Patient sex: F
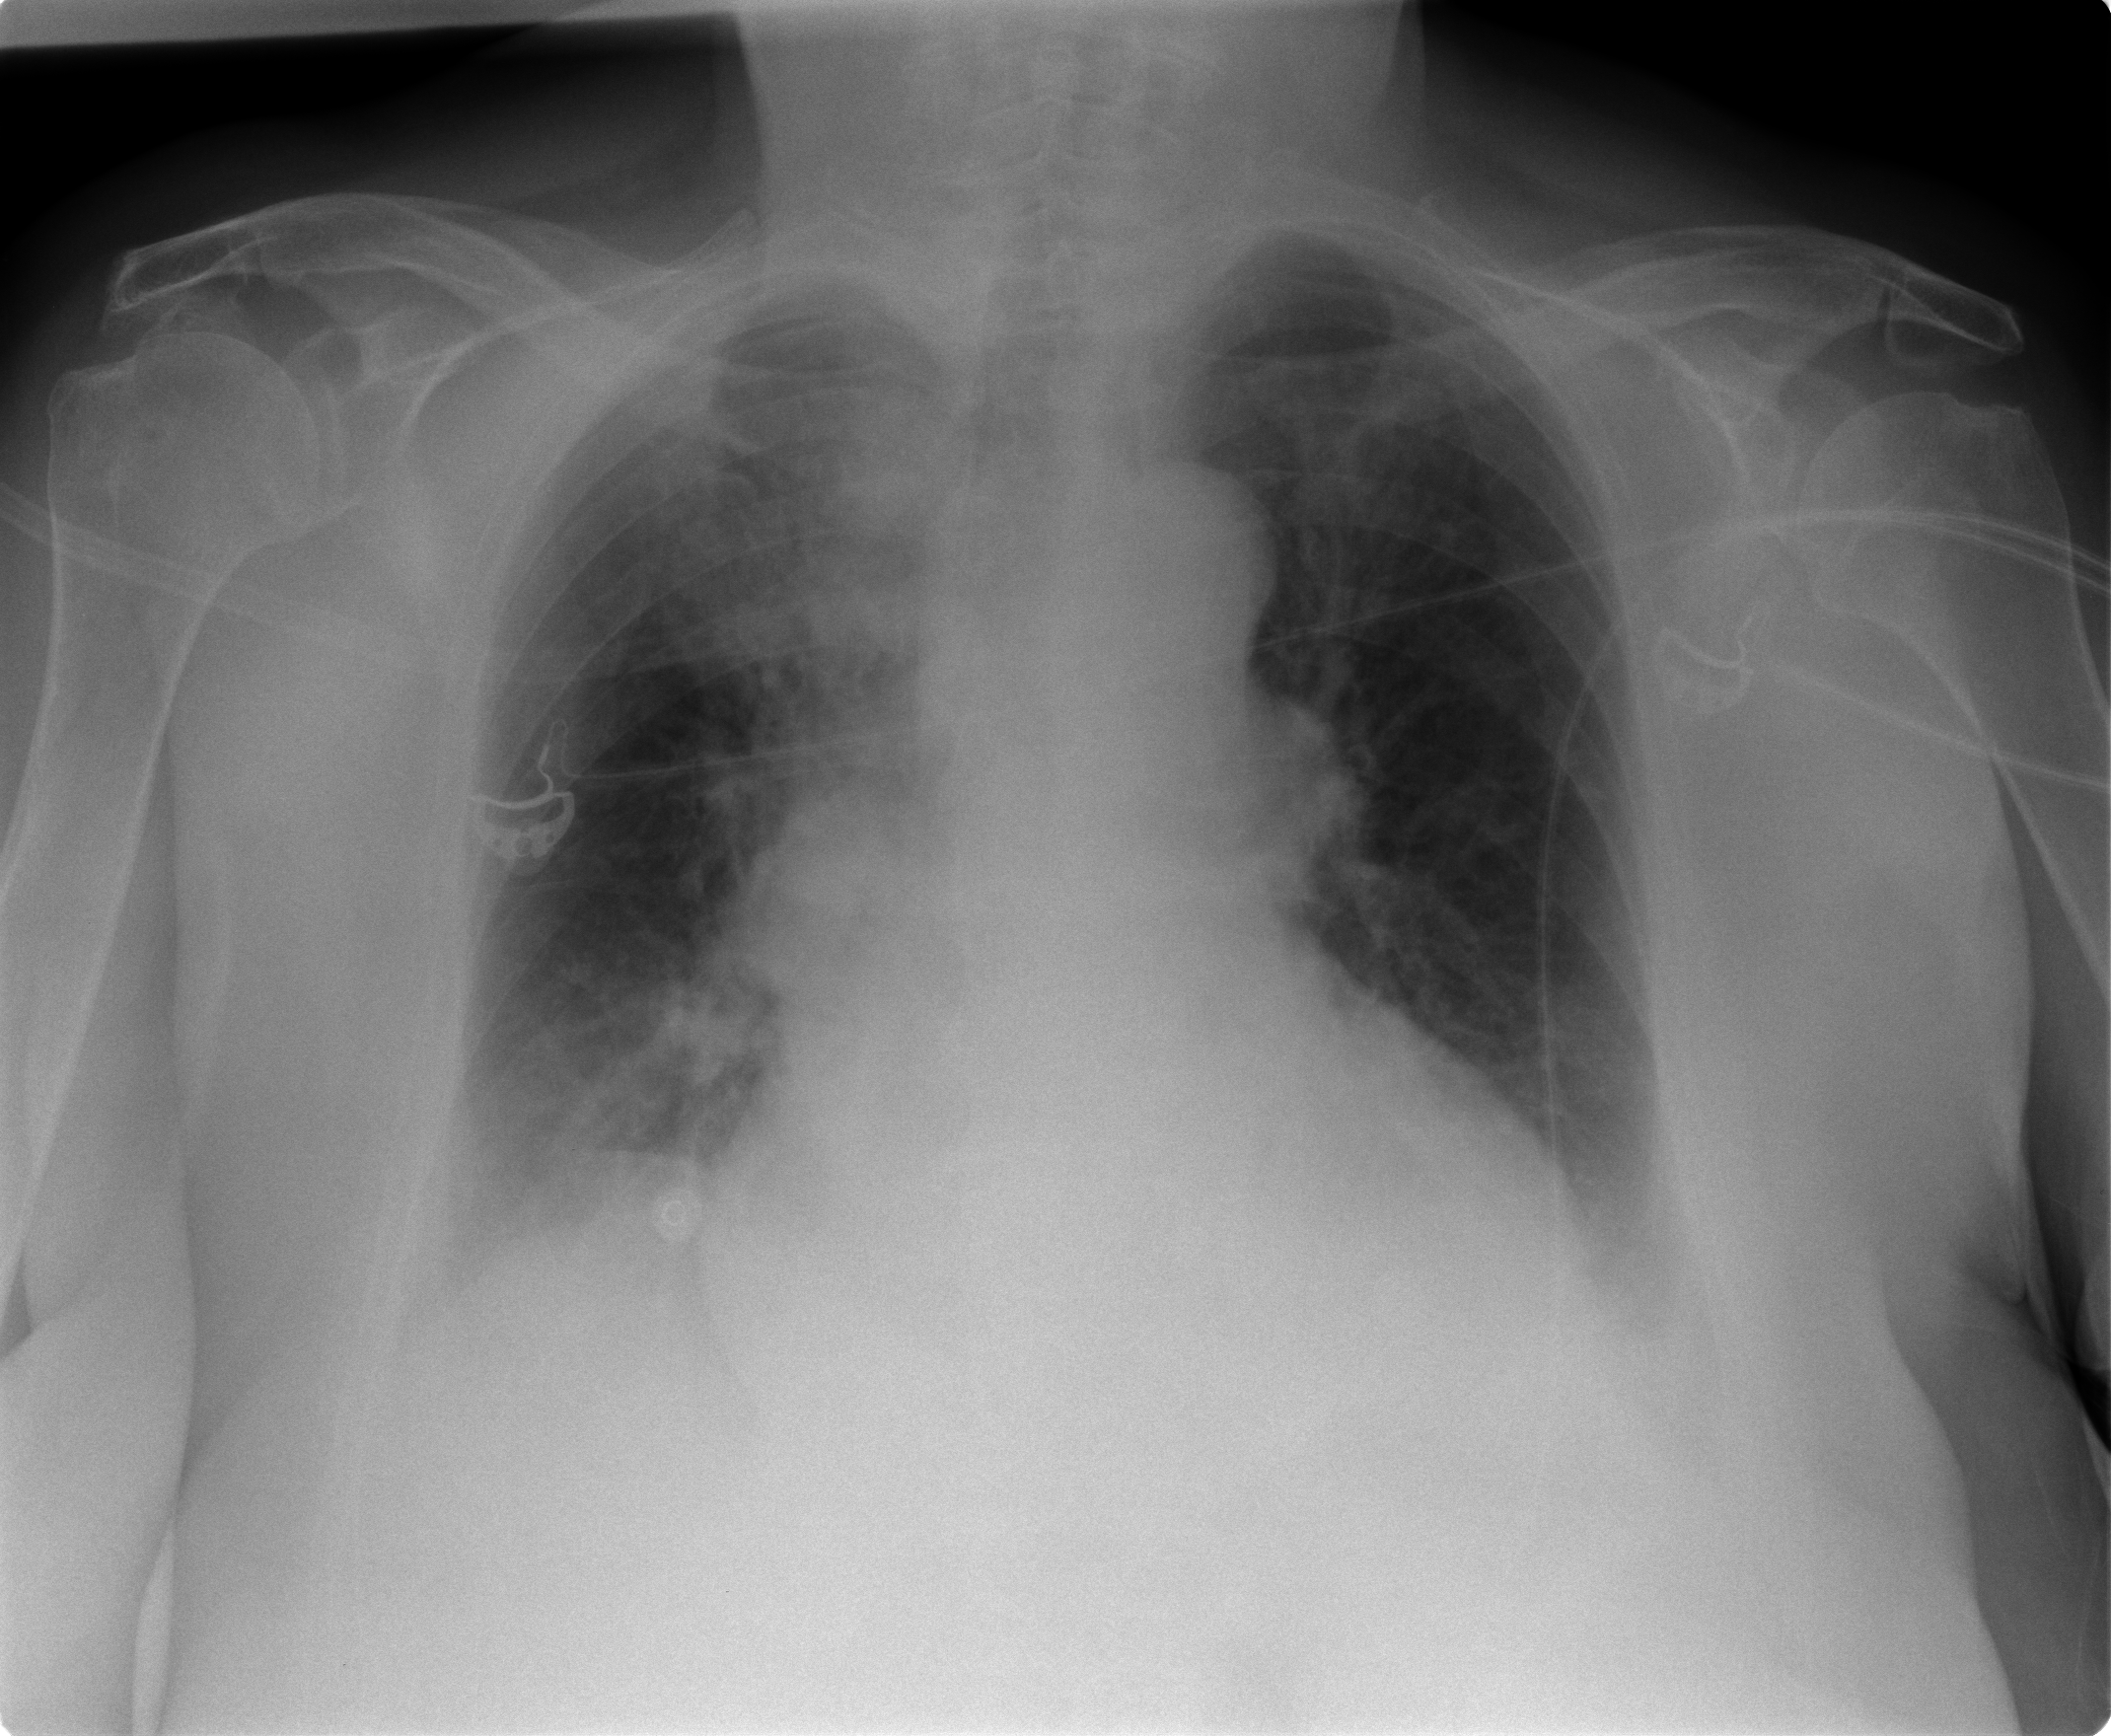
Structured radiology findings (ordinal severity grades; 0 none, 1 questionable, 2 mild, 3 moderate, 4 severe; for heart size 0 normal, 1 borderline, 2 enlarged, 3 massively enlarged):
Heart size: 2
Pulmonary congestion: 2
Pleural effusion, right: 2
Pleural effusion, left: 2
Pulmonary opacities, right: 3
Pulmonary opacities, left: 2
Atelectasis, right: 2
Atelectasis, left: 2